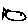
Label: fish